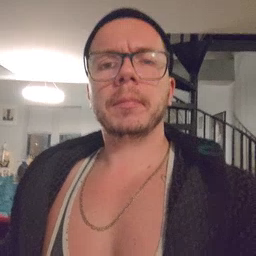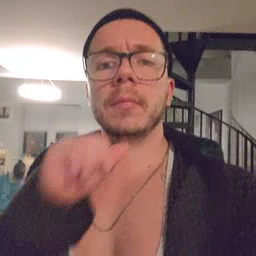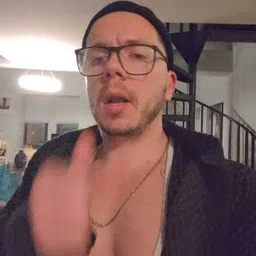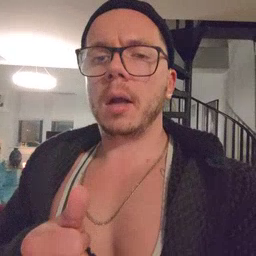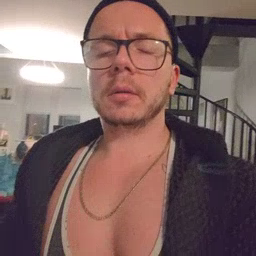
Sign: not